Question: Re-asking the question:
When you add an animation for the contents key, a CATransitionAnimation is apparently being triggered that fades the original contents property to the first value in the animation's values array, resulting in a .25 second fade. And it looks bad! I have suppressed every animatable property using all the methods discussed here (returning null animations through a delegate, into the actions dictionary, using CATransaction), but none of these seem to be targeting this particular transition animation.

I have been looking into what property could possibly be responsible for this, but cannot figure it out.
I need to suppress the transition animation that is occurring when you add an animation to the contents key.
As I'm at such a loss, I will put the keyframe animation that is being added for you to see. I figure maybe I am doing something wrong here? Just a note, that array is just an array of 6 CGImageRefs (the frames of the animation).
'''
+ (CAKeyframeAnimation *)moveLeftAnimation {
CAKeyframeAnimation *animation = [CAKeyframeAnimation animationWithKeyPath:@"contents"];
animation.values = [NSArray arrayWithArray:[Setzer walkingLeftSprite]];
animation.duration = 0.5f;
animation.keyTimes = [NSArray arrayWithObjects:
[NSNumber numberWithFloat:0.0],
[NSNumber numberWithFloat:0.2],
[NSNumber numberWithFloat:0.4],
[NSNumber numberWithFloat:0.6],
[NSNumber numberWithFloat:0.8],
[NSNumber numberWithFloat:1.0],
nil];
animation.timingFunction = [CAMediaTimingFunction functionWithName:kCAMediaTimingFunctionLinear];
return animation;
'''
}
Also, I have an animation that handles the position key, in the sprite's action dictionary:
'''
+ (CABasicAnimation *)moveAnimation {
CABasicAnimation *moveAnimation = [CABasicAnimation animation];
moveAnimation.timingFunction = [CAMediaTimingFunction functionWithName:kCAMediaTimingFunctionLinear];
moveAnimation.duration = 0.5f;
return moveAnimation;
'''
}
I am thinking maybe this transition is occurring when you change the layer's position? I don't know...
Please help! This is driving me NUTS!
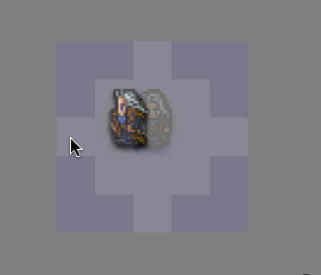
Answer: You can do something along the lines of what I describe in <URL>, where I disable the implicit animations for various layer properties by setting the appropriate values in the 'actions' dictionary on that layer.
In your case, I believe something like
'''
NSMutableDictionary *newActions = [[NSMutableDictionary alloc] initWithObjectsAndKeys:
[NSNull null], @"contents",
nil];
layer.actions = newActions;
[newActions release];
'''
should prevent the implicit animation of a layer's 'contents' property until you explicitly animate it.